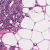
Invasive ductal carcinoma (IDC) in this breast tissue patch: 0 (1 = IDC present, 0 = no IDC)